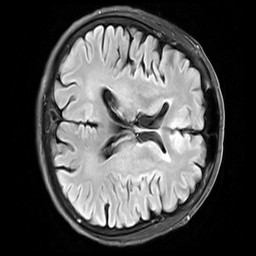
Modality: FLAIR
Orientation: axial
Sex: female
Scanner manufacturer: siemens
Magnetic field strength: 3 T
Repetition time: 10 s
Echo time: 0.09 s